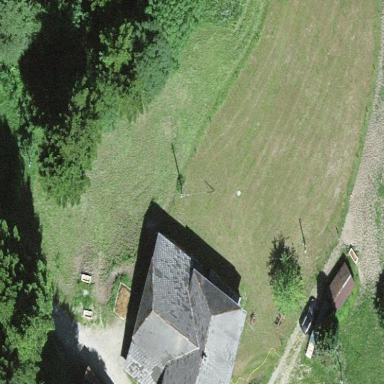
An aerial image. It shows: Farm building.